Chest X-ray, PA view. Patient: 61 years old, sex M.
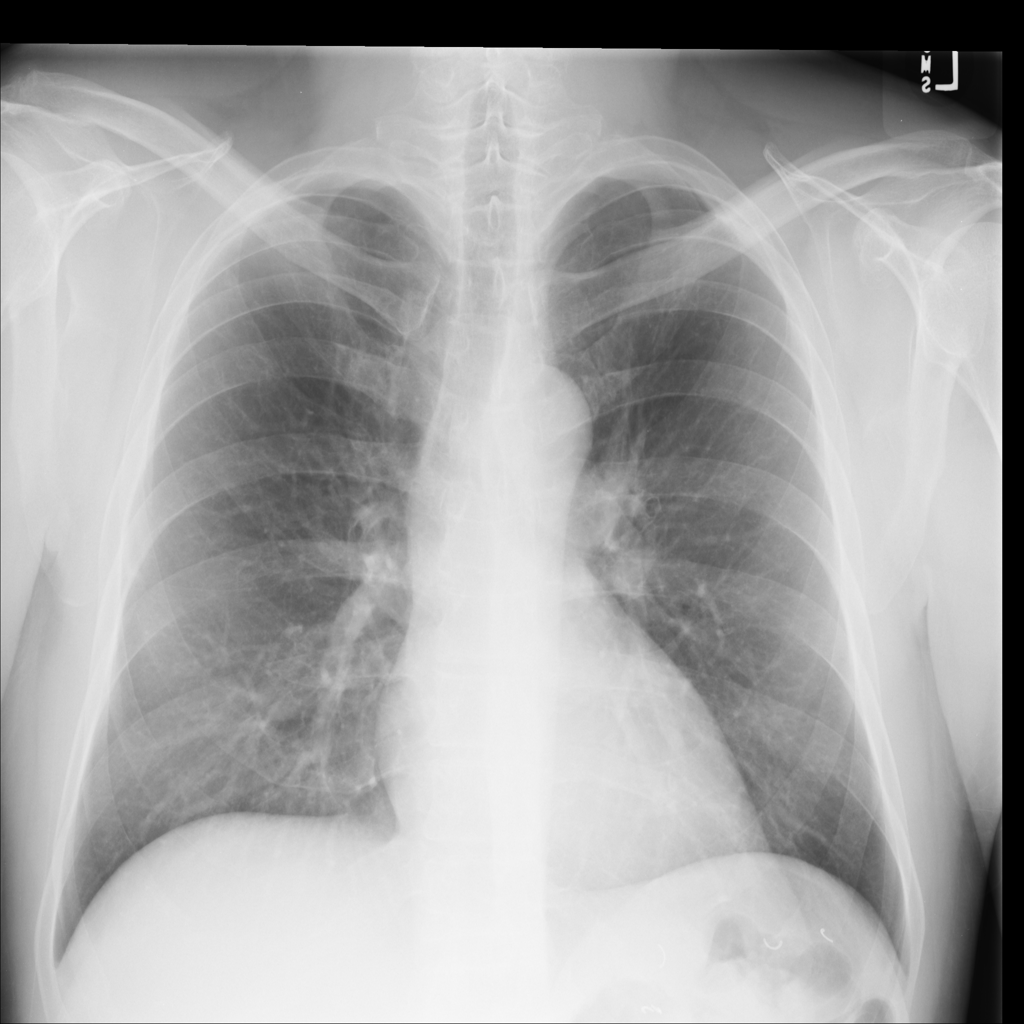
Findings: No Finding